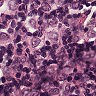
Metastatic tissue present: yes